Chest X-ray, AP view. Patient: 57 years old, sex F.
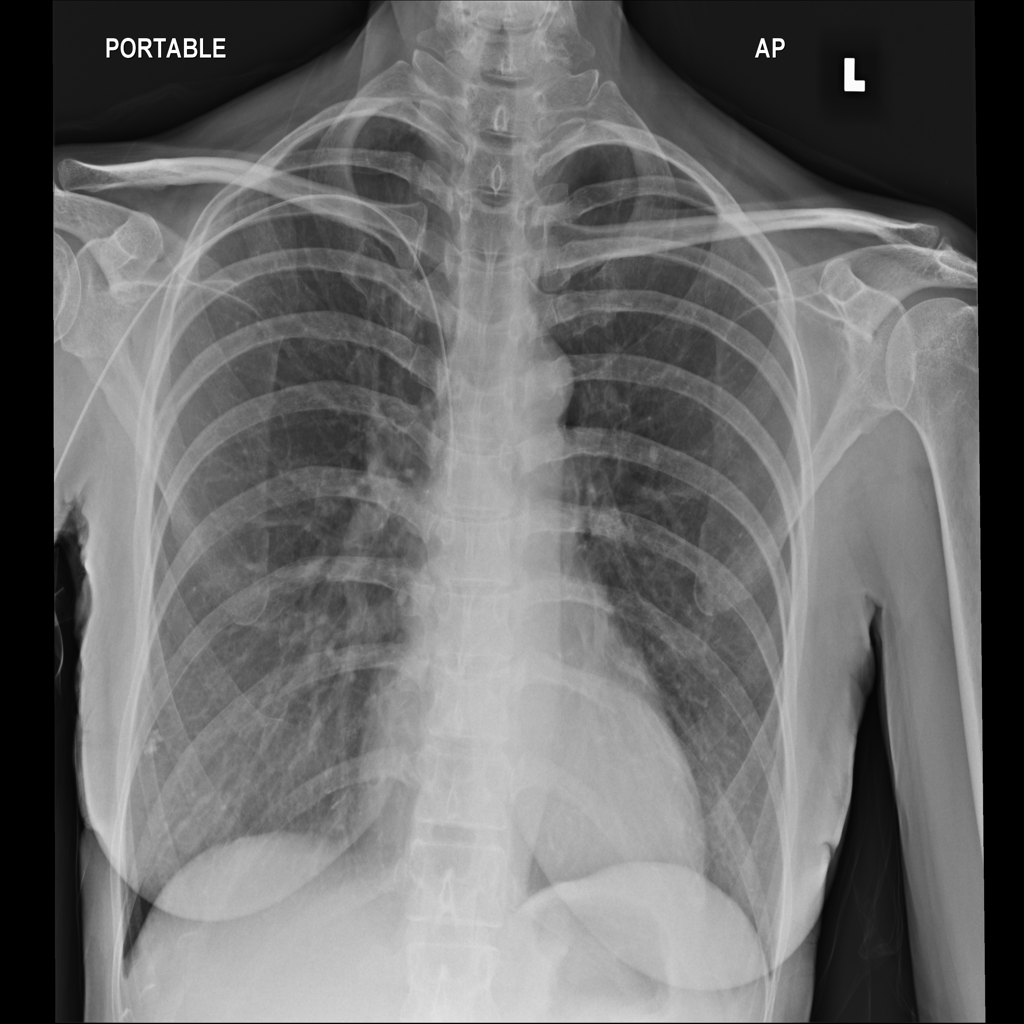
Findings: Nodule